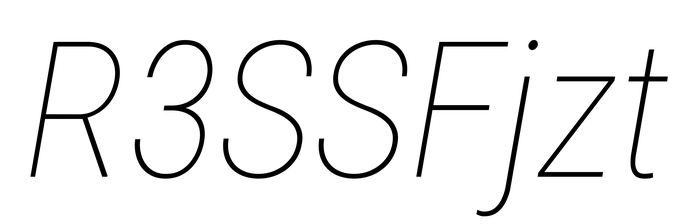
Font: Roboto-Italic_Condensed_Thin_Italic